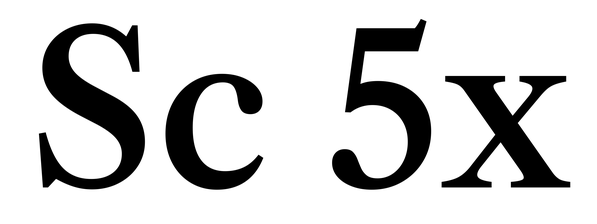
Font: LibreCaslonText_Medium